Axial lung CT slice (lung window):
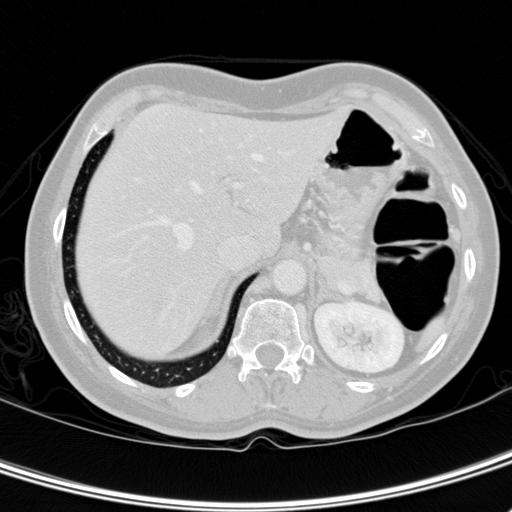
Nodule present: no